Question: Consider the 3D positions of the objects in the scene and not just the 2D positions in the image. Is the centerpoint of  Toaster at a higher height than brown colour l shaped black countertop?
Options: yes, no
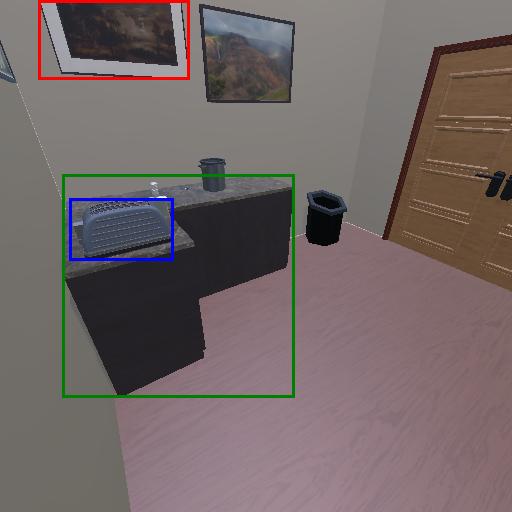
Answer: yes